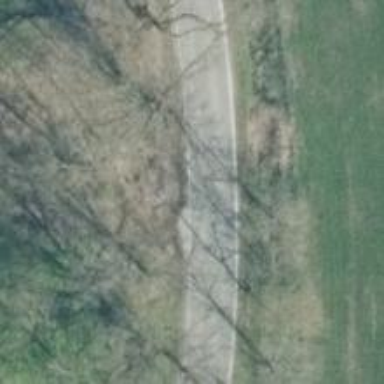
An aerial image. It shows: Tertiary road with asphalt surface.